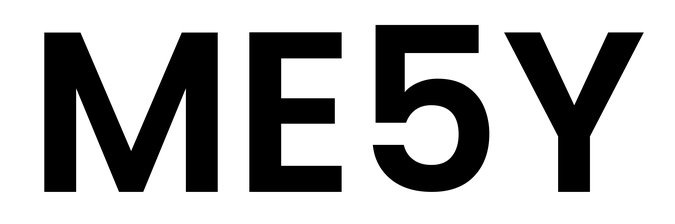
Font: Poppins-SemiBold